Aerial crown-view tile of a tropical tree (Barro Colorado Island, Panama), acquired 20250915:
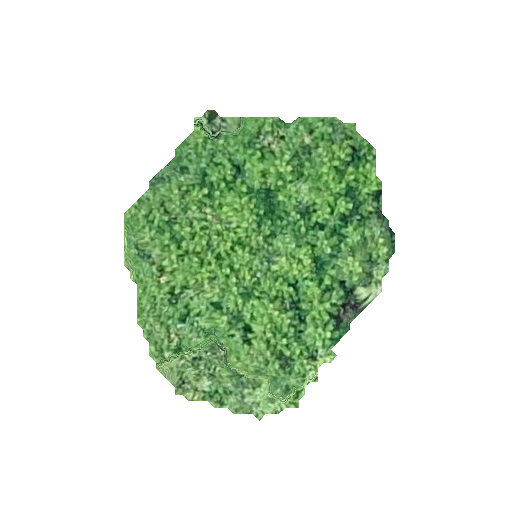
Species: Zanthoxylum ekmanii
GBIF accepted scientific name: Zanthoxylum ekmanii
Crown area: 87.504 m²